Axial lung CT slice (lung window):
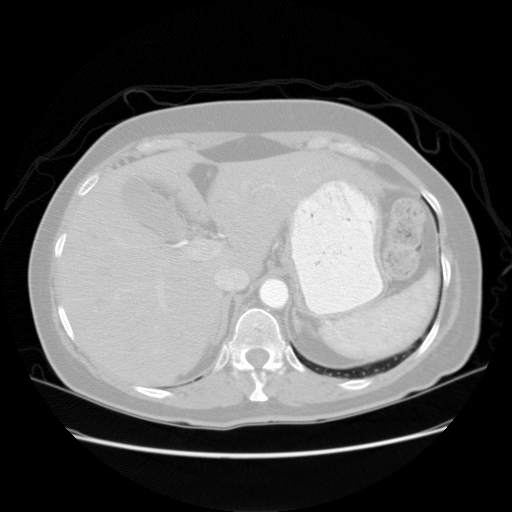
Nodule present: no